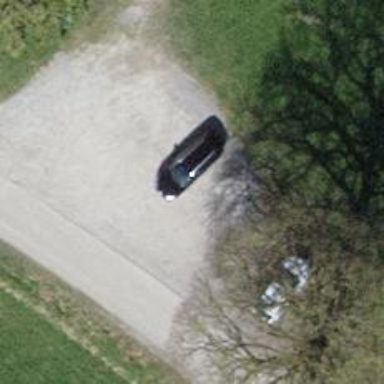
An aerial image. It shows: Parking area.